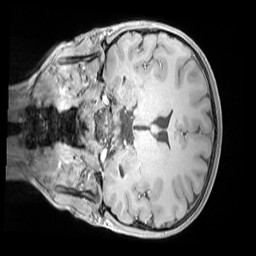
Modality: MP2RAGE
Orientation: coronal
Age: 12
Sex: female
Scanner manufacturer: siemens
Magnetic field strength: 3 T
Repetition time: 4 s
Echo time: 0.00303 s